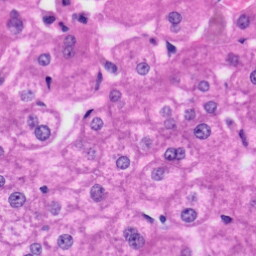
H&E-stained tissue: Liver